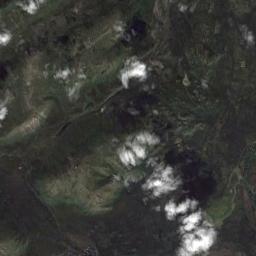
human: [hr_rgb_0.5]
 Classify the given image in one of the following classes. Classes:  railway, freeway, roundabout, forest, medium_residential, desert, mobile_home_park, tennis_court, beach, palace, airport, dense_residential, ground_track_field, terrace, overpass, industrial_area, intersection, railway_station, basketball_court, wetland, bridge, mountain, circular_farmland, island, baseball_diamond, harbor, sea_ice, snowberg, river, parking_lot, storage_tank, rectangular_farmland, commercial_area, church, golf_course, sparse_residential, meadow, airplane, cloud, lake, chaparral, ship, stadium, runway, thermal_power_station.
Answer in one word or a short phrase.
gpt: cloud